Question: I have an array of objects with binary Files like this
'[{item: File},{item: File},{item: File}]'
and i need to add new key/value to every obj. I tried doing it with mapping an array and concatenating new property 'description' with existing 'name':
'arr.map((el) => ({ ...el, description: '' }))'
so it should look like this:
'[{item: File, description: ''},{item: File, description: ''},{item: File, description: ''}]'.
But when i try to do this, it only returns a description without name:

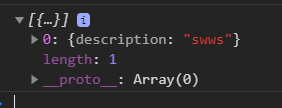
Answer: maybe you forgot to assign 'map'
returned value to your object. lets do it:
'''
let arr = [{name: '1'},{name: '2'},{name: '3'}]
arr = arr.map( item => ({ ...item, description:'' }) )
console.log(arr)
'''
result is :
'''
0: {name: "1", description: ""}
1: {name: "2", description: ""}
2: {name: "3", description: ""}
'''